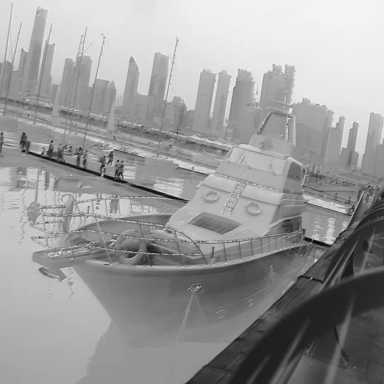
There are four sailboats in the infrared image.